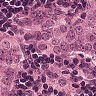
Metastatic tissue present: yes